Interaction volume radius: 10 \u00c5
Interaction volume height: 15 \u00c5
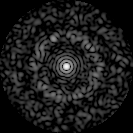
Disorder parameter: 0.7929